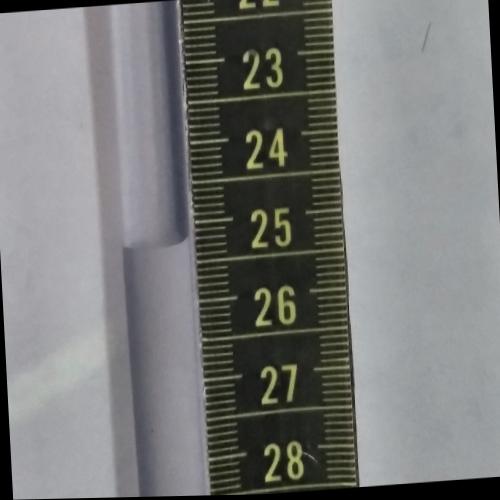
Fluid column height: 25.2 cm